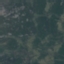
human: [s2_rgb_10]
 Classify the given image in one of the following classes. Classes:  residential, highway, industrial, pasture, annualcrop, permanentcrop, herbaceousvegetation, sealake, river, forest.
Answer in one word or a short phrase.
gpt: HerbaceousVegetation